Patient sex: M
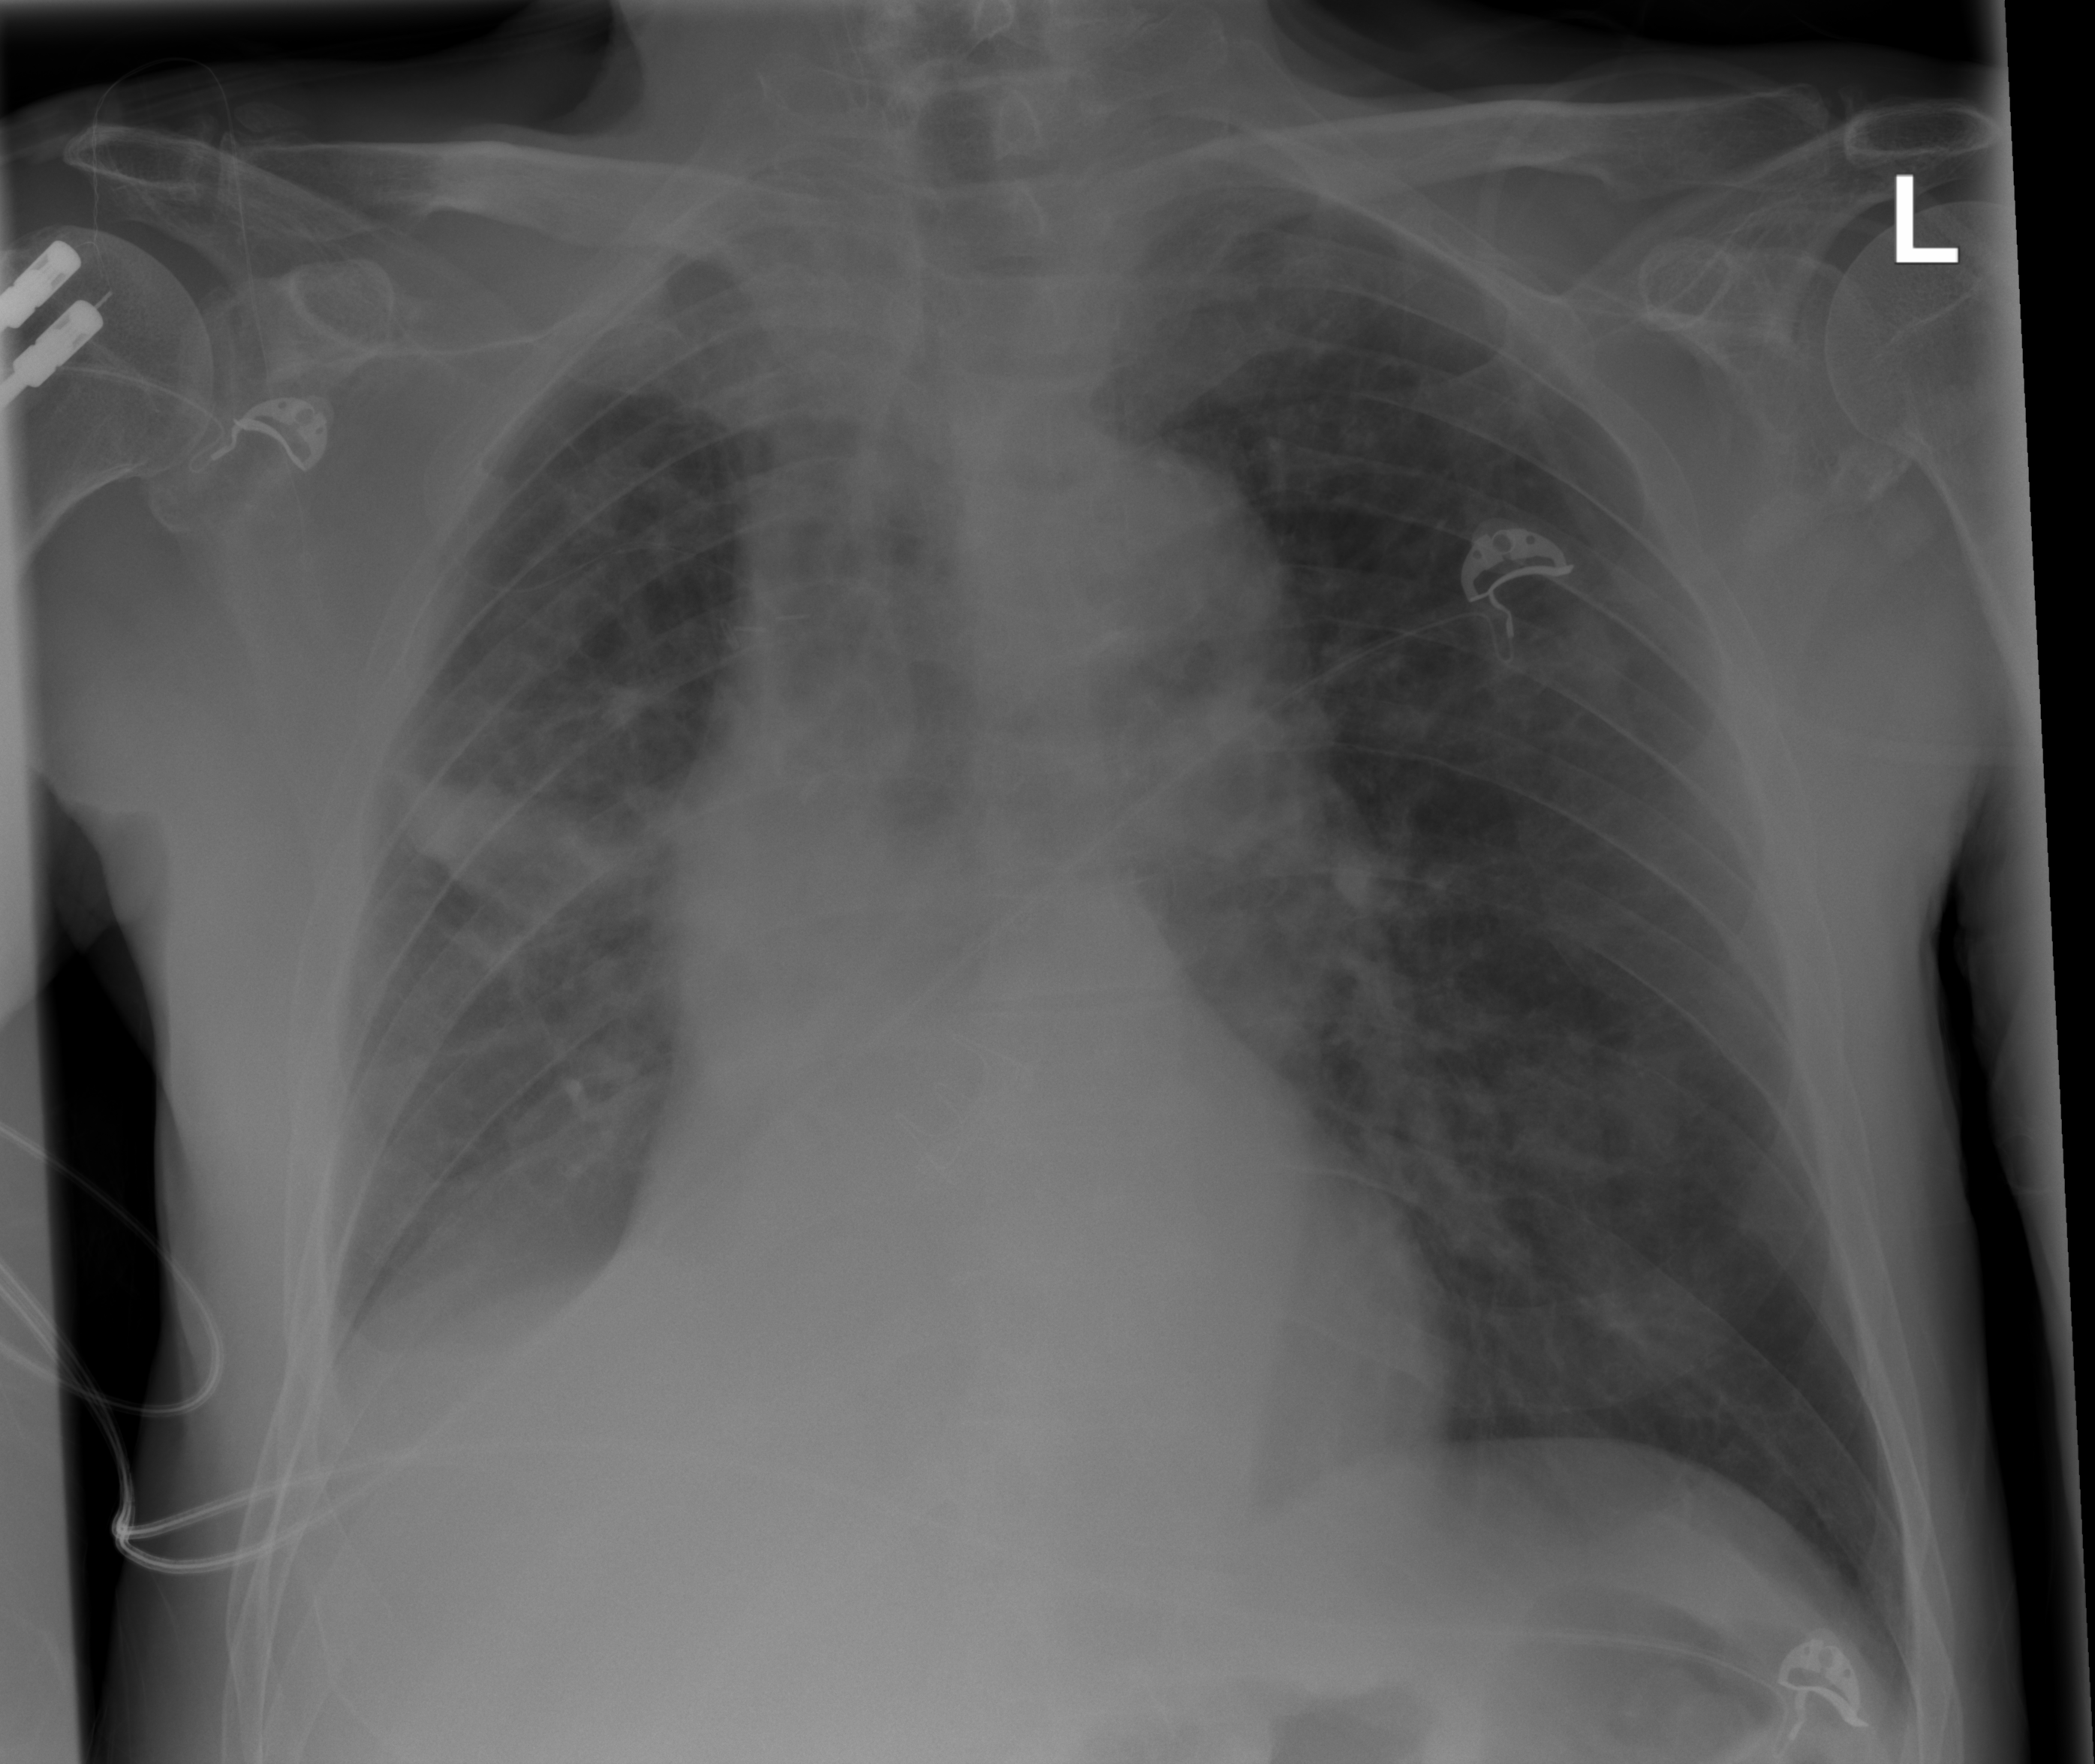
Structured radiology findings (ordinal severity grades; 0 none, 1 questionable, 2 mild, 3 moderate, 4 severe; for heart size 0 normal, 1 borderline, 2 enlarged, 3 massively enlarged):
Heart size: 2
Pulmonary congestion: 0
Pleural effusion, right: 2
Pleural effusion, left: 0
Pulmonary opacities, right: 1
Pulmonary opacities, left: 0
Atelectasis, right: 2
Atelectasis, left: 1